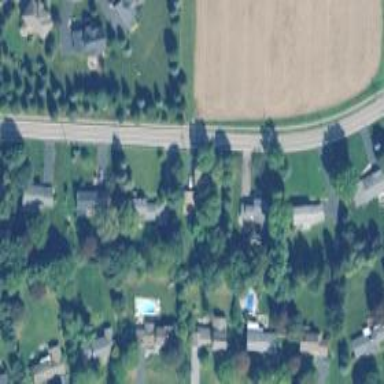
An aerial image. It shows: Driveway leading to service road.